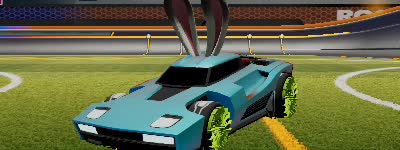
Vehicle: breakout